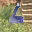
Label: 6